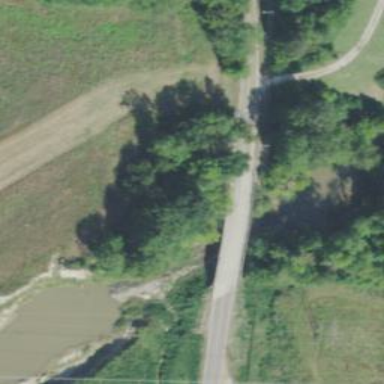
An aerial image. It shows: Culvert tunnel.